Interaction volume radius: 10 \u00c5
Interaction volume height: 25 \u00c5
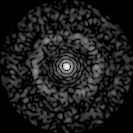
Disorder parameter: 0.8202